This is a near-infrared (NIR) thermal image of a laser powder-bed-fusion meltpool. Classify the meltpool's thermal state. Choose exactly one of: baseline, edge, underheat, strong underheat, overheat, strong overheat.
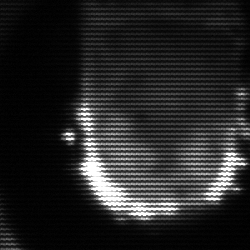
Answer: baseline